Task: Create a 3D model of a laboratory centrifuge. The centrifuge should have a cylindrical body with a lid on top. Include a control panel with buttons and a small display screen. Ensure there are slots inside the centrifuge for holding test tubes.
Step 238:
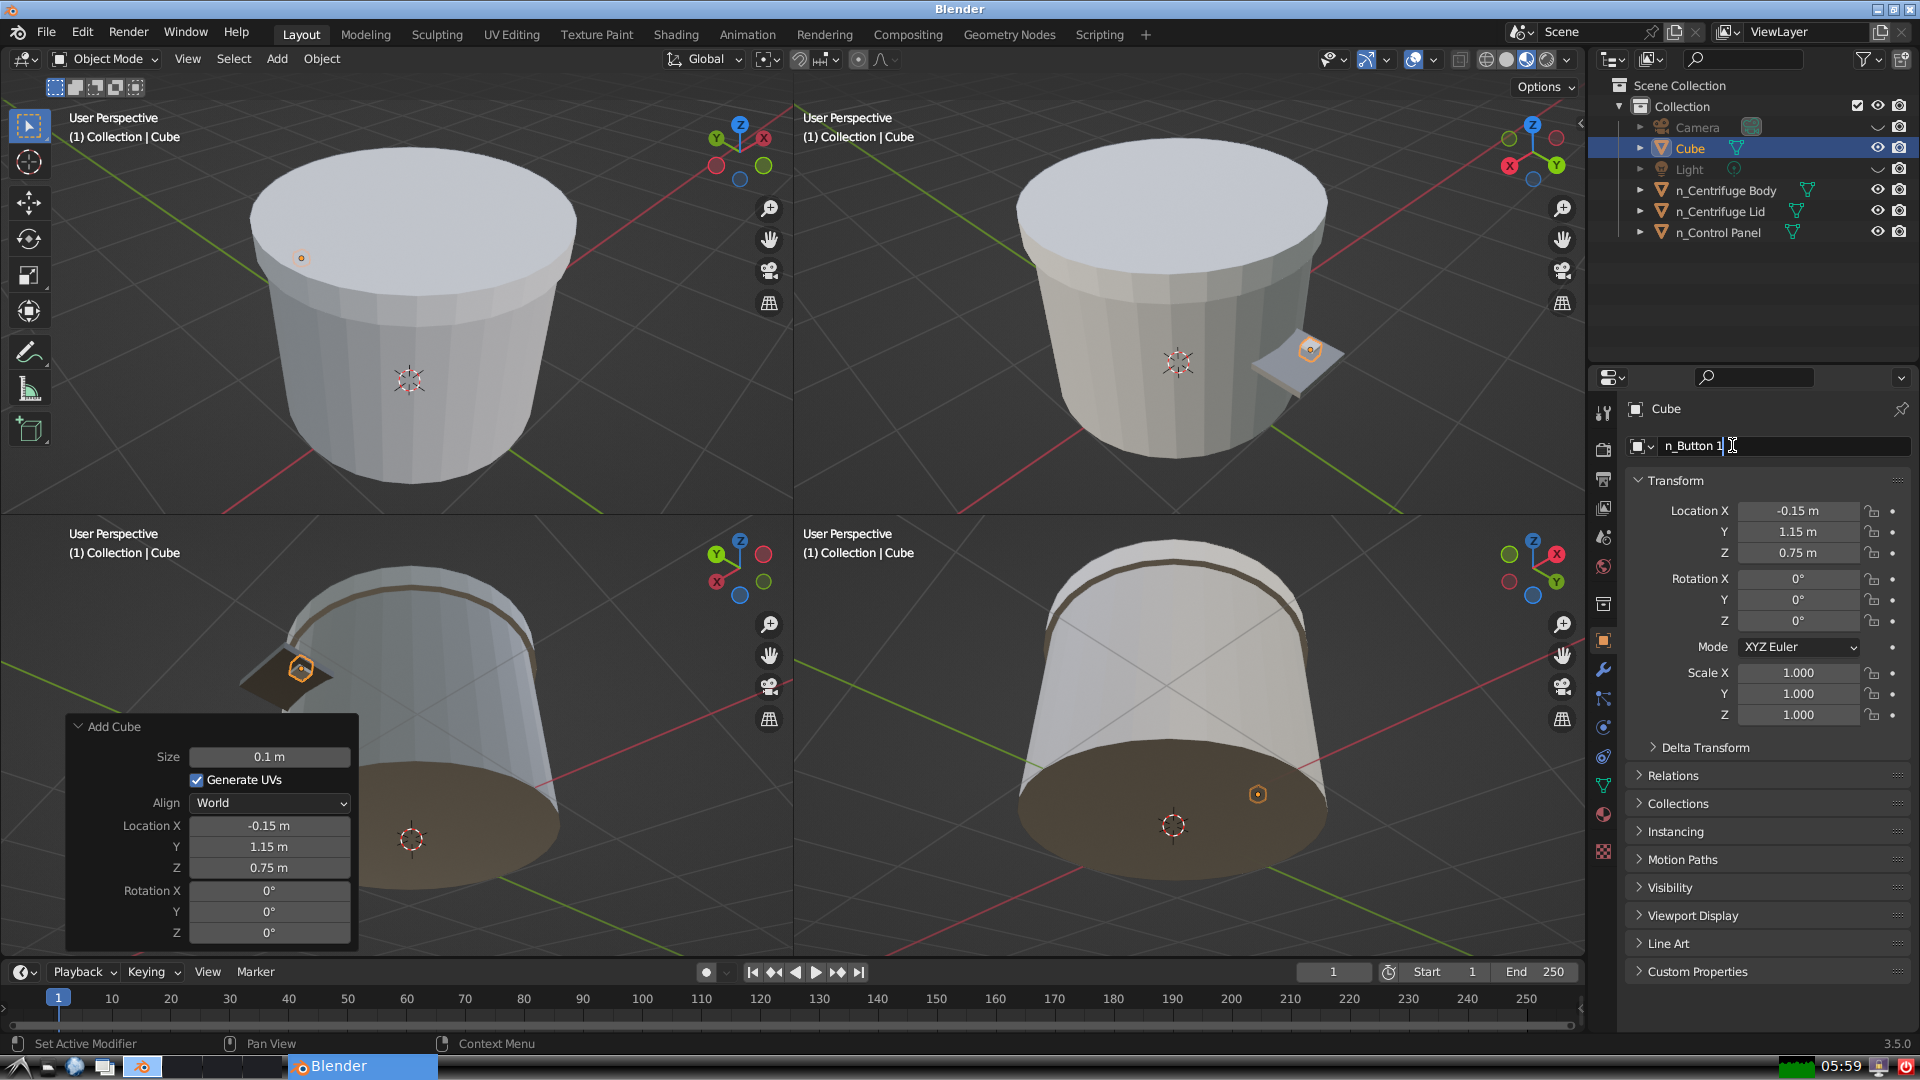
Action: {"key_press": ['Return']}